Field crop: maize
Growth stage: 2
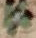
Species: chenopodium